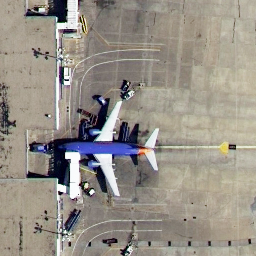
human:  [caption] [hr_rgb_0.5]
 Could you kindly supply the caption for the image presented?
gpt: There is a purple airplane in the airport .

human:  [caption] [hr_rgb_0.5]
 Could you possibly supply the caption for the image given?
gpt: It is a purple airplane stopped at the airport .

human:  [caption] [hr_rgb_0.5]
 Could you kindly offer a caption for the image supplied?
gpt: There is an airplane with purple fuselage stopped at the airport .

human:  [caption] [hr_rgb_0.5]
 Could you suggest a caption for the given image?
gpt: An airplane is stopped at the airport .

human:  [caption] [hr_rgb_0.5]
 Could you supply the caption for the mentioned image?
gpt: An airplane with purple fuselage is stopped at the airport .